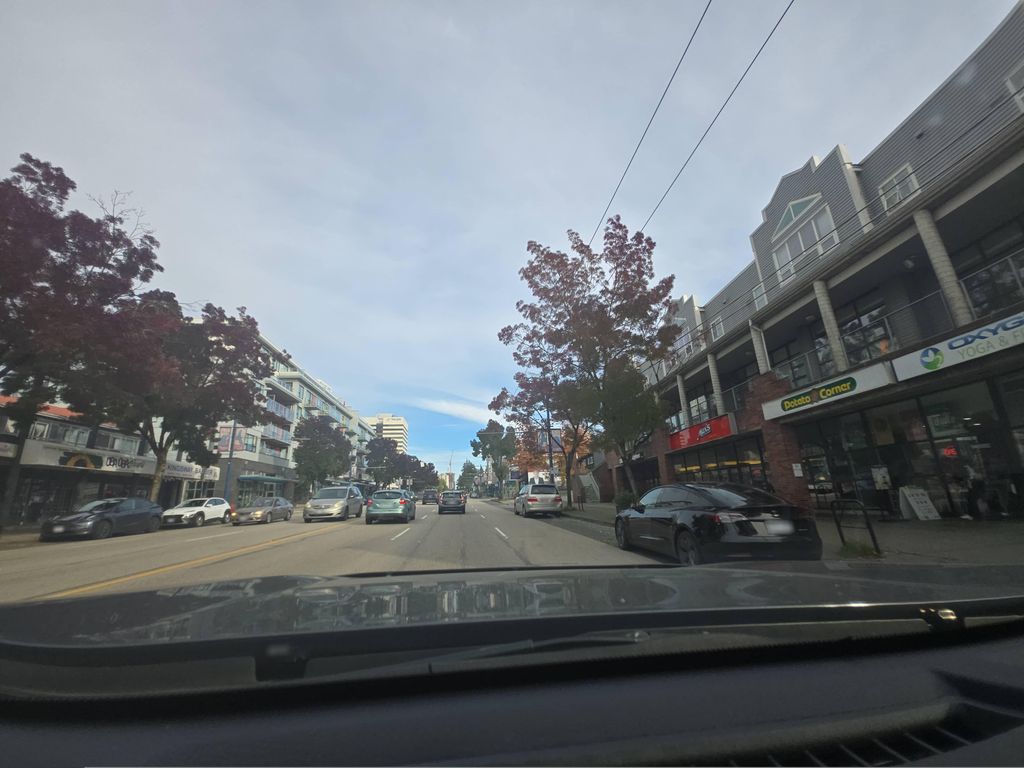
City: vancouver